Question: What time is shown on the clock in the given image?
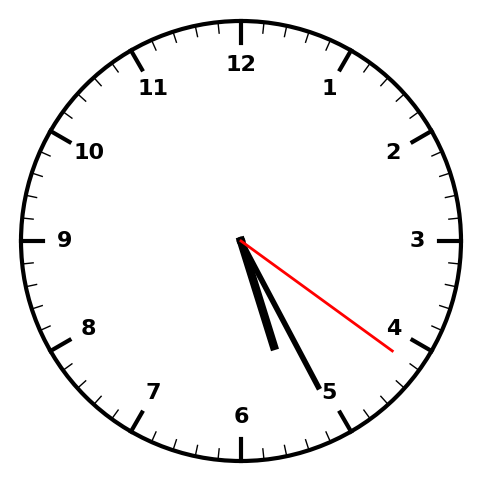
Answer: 05:25:21